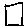
Label: square